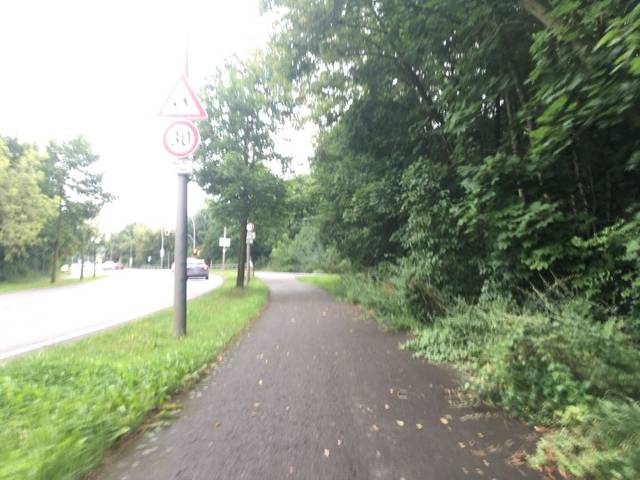
Region: Germany
Coordinates: 52.571, 13.482